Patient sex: F
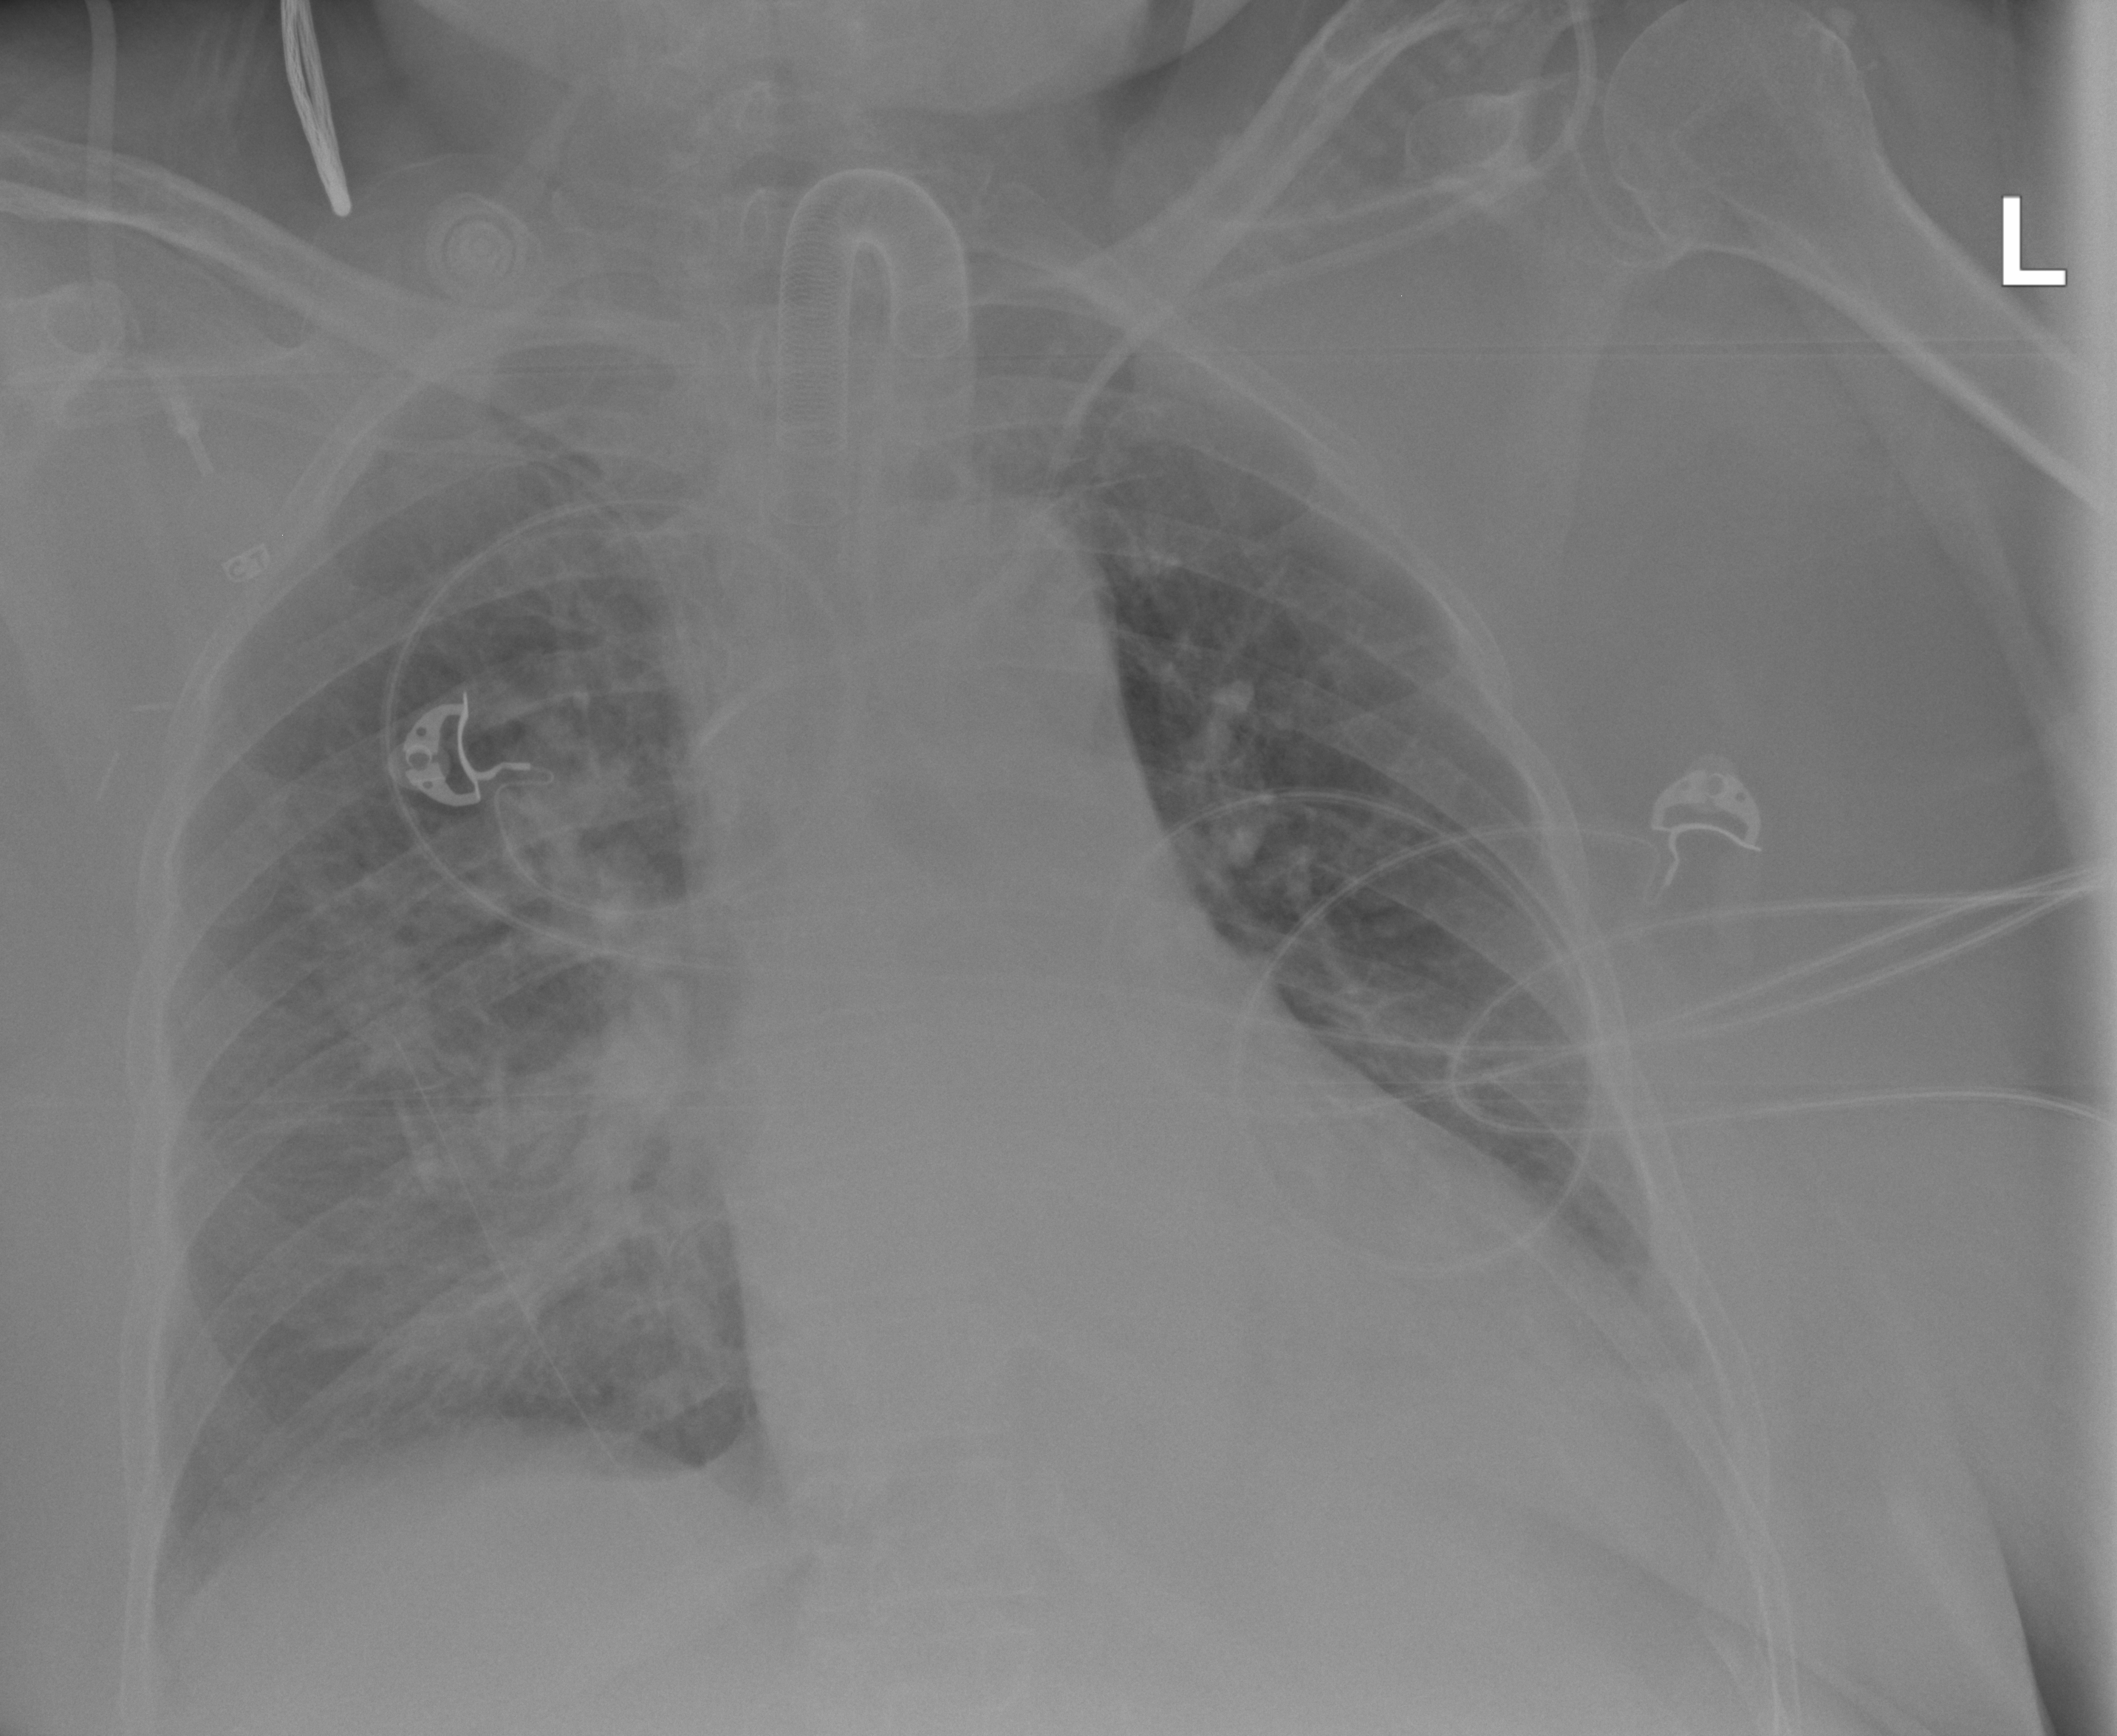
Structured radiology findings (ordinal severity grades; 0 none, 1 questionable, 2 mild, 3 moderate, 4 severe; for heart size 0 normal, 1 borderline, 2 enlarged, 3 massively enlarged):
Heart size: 2
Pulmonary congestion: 2
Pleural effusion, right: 1
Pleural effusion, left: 2
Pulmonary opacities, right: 2
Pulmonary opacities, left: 0
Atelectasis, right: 2
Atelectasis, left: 2